Question: I'm sure my question is pretty straight forward, and I've been looking for an answer to this, but I can't seem to make it work. I want to do something like this:
'''
<?xml version="1.0" encoding="UTF-8"?>
<configdata>
<dashboard>
<label>Dashboard</label>
<controller>dashboard</controller>
<action>index</action>
<module>global</module>
</dashboard>
<bills>
<label>Bills</label>
<pages>
<create-bill>
<label>Create New Bill</label>
<controller>bill</controller>
<action>create</action>
<module>global</module>
</create-bill>
</pages>
</bills>
</configdata>
'''
Please note that in the '<bills>' section, I want to have a category with just a label, that way when I add styling later, I can hover over "Bills" and "Create New Bill" and other links will be shown, but clicking on "Bills" shouldn't do anything because it's just a category header.
I hope that makes sense.

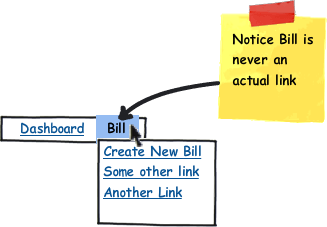
Answer: You specify a type for your page otherwise 'Zend_Navigation' will throw an exception. In cases like yours I always use a 'Zend_Navigation_Page_Uri' as page type and specify its uri to '#'. To apply this to your config file you could do this
'''
<bills>
<label>Bills</label>
<uri>#</uri>
<pages>
<create-bill>
<label>Create New Bill</label>
<controller>bill</controller>
<action>create</action>
<module>global</module>
</create-bill>
</pages>
</bills>
'''
The generated markup still contains a link but it will not point anywhere.
Moreover, since you need to bind some javascript to it in order to show the menu, you could even disable it by returning 'false' in the click handler for that links.
In order to attach javascript callbacks (or some css) to that kind of link you may find useful to attach a class to those links. Within the same configuration file, you could with this code
'''
<bills>
<label>Bills</label>
<uri>#</uri>
<class>fakelink</class>
<pages>
<create-bill>
<label>Create New Bill</label>
<controller>bill</controller>
<action>create</action>
<module>global</module>
</create-bill>
</pages>
</bills>
'''
In this case the generated markup would be
'''
<li class="fakelink>
<a href="#">Bills</a>
<ul>submenu here</ul>
</li>
'''
and you could easily select that kind of links with a javascript library. For example with jQuery you could do this:
'''
$(function() { $('.fakelinks > a').click(function () { return false; }); });
'''